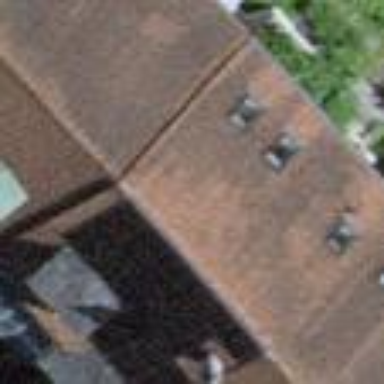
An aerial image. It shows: Terrace building.